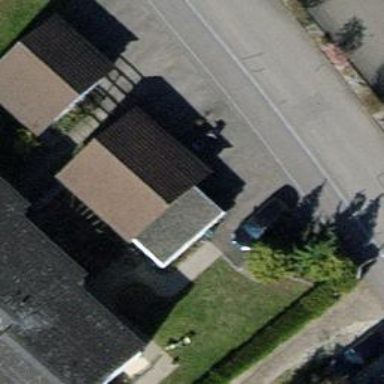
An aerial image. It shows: Group of garages.